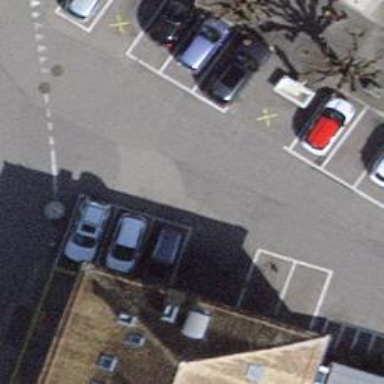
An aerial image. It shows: Restaurant.